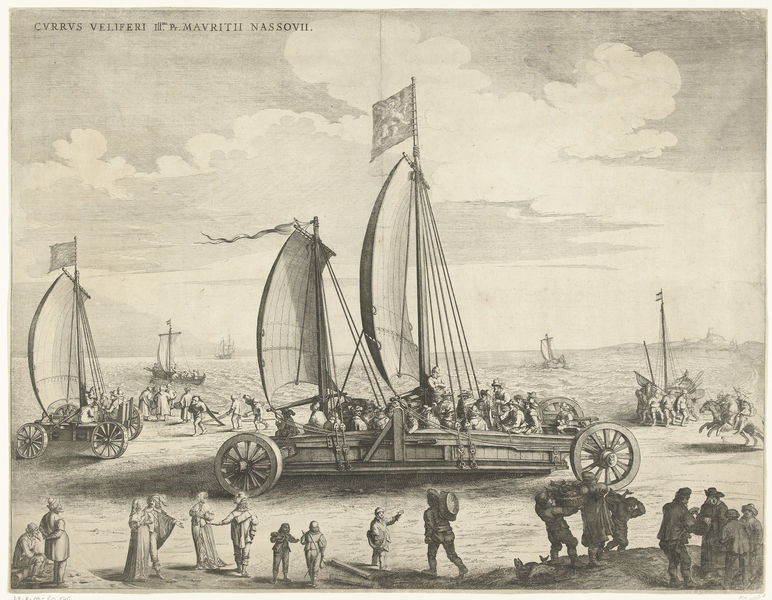
Titel: De zeilwagen van Simon Stevin
Standort: Amsterdam
Institution: Rijksmuseum
Schlagwörter: meer, wasser, wolken, menschen, see, ufer, männer, zeichnung, wind, boote, pferde, räder, schiff, schiffe, segel, strand, wellen, zuschauer, fahne, flagge, mast, wagen, korb, segeln, fass, wimpel, streand, windsegeln